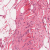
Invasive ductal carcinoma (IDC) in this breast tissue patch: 0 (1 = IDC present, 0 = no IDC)